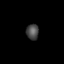
Tissue: skin
Cell type: Epithelial cells
Senescence score: 0.757
Nuclear area (px): 191
Mean DAPI intensity: 72.644